高一 · 算术
阅读下面的程序, 若分别输入 $0,1,4,8,9,10$, 则输出的结果是 ( )

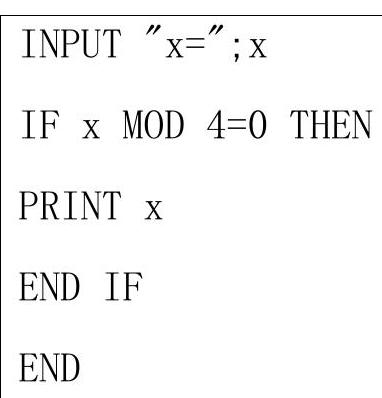
A. 0,8
B. 4 , 8
C. $0,4,8$
D. $0,1,4,8,9,10$
答案: C
解析: 算法的功能是輸入一个数, 判断其是否能被 4 整除, 若能, 则输出该数, 在输入的数中，能被 4 整除的有 $0,4,8$.